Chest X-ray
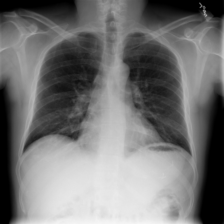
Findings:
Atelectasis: negative
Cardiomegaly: negative
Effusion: negative
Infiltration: negative
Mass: negative
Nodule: negative
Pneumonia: negative
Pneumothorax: negative
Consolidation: negative
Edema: negative
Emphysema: negative
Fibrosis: negative
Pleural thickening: negative
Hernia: negative